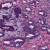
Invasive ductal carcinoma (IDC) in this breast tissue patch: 1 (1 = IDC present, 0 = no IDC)